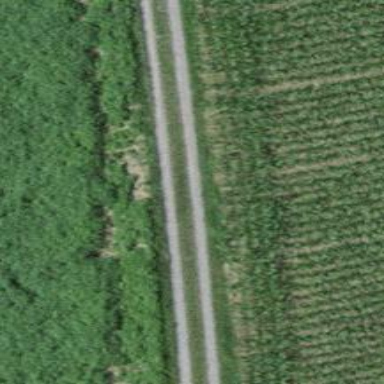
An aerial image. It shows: Unpaved track road with grade3 tracktype.